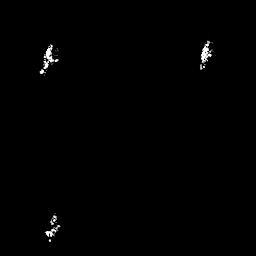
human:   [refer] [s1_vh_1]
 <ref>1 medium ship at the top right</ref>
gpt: <box>[[76, 16, 83, 28, 0]]</box>

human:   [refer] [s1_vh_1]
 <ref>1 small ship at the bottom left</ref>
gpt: <box>[[16, 85, 23, 94, 0]]</box>